Question:
How can I do it too? I want to be able to upload images to my MVC application.
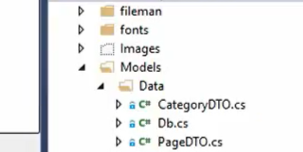
Answer: This folder is present in the local system, but is not included in the current project so you have to right click and add the folder in the project